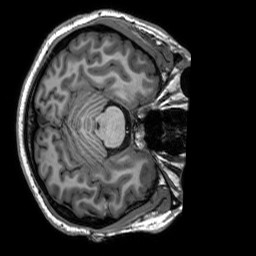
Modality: T1w
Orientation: axial
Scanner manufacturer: siemens
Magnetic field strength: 3 T
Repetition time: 2.3 s
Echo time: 0.00302 s